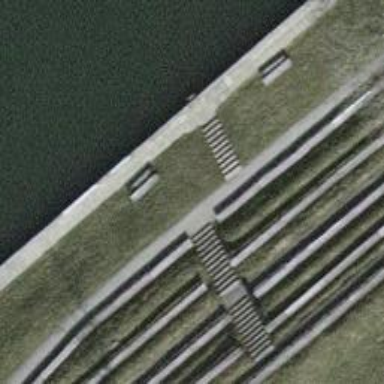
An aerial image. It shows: Set of steps on the road.